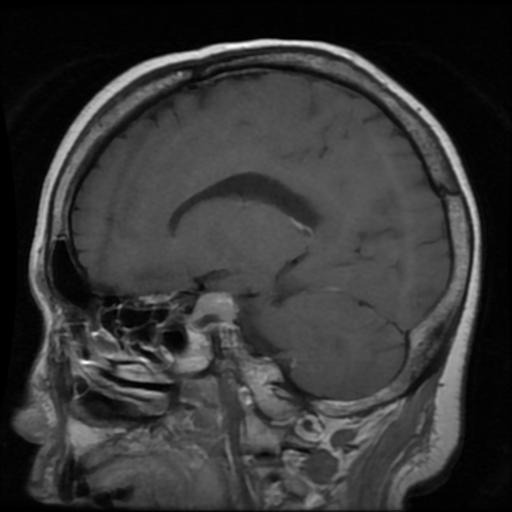
Label: pituitary